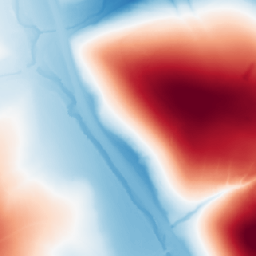
Category: trend_removal
Decomposition family: polynomial_high
Decomposition parameters: degree: 4
Upsampling method: area
Upsampling parameters: scale: 8
Upsampling scale: 8